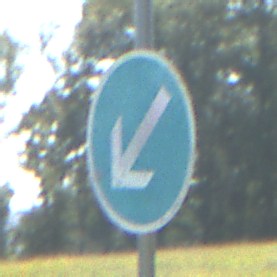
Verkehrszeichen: VorgeschriebeneVorbeifahrtLinks
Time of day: Midday
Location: Outdoor (Nature)
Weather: Clear
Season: NotSpecified
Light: Natural